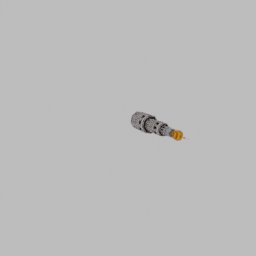
Label: architecture